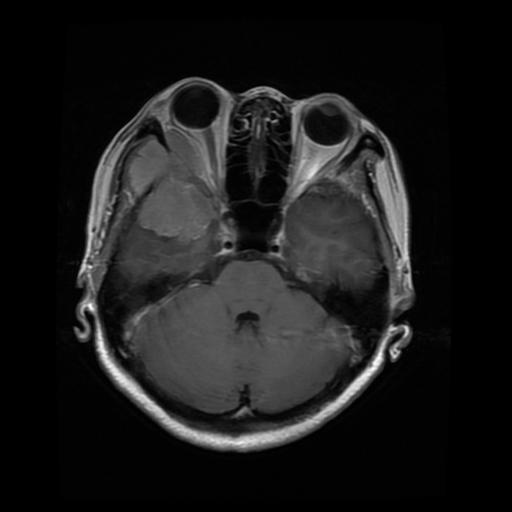
Label: meningioma